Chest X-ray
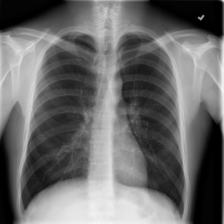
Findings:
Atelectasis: negative
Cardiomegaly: negative
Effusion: negative
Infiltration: positive
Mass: negative
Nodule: negative
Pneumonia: negative
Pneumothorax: negative
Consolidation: negative
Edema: negative
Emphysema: negative
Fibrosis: negative
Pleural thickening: negative
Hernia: negative